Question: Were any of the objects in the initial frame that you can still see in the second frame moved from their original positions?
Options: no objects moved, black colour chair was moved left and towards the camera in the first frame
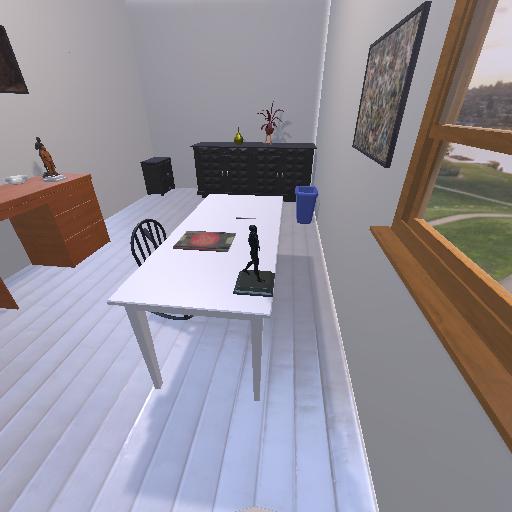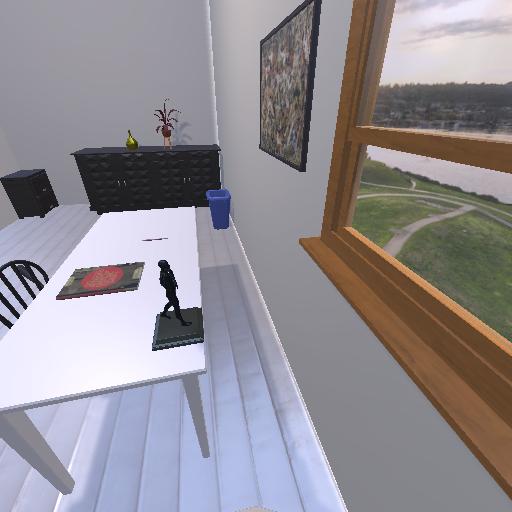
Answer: no objects moved